Question: I am facing some unusual problem every now and then to solve I even formatted my system but all in vain, problem is when ever I open any xml file its says and no graphical layout is rendered as in below image

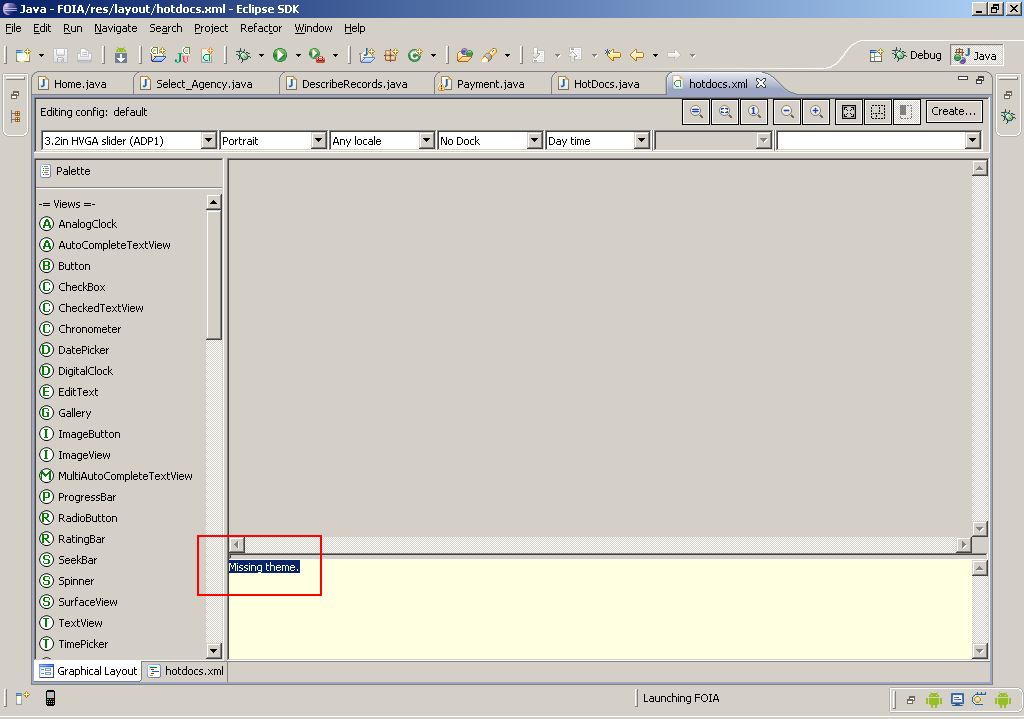
Answer: Possible duplicate: <URL>
Edit: The solution in the above link says you need to select something from the dropdown just below the 'Create' button...